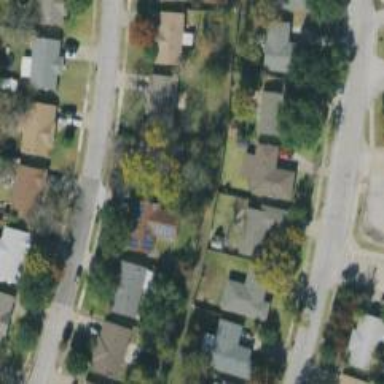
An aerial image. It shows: Alley classified as service road.